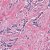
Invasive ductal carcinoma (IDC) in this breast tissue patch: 1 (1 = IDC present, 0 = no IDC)